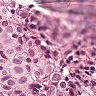
Metastatic tissue present: yes